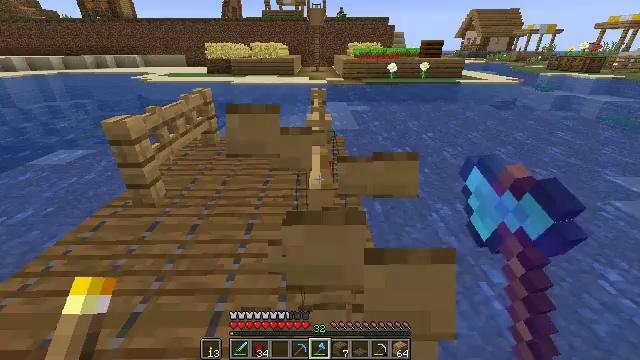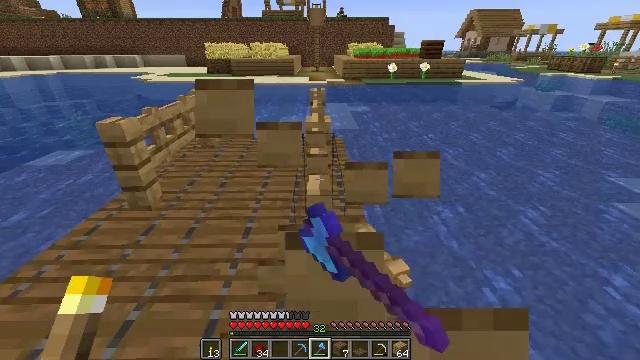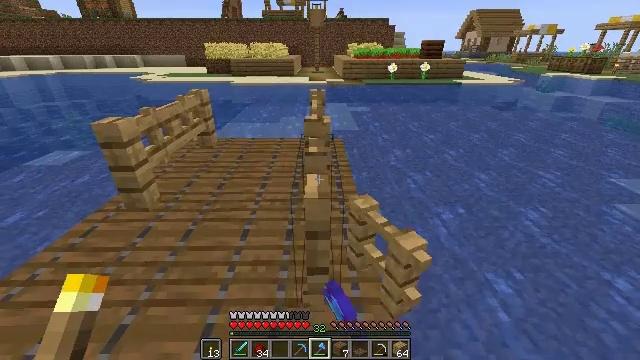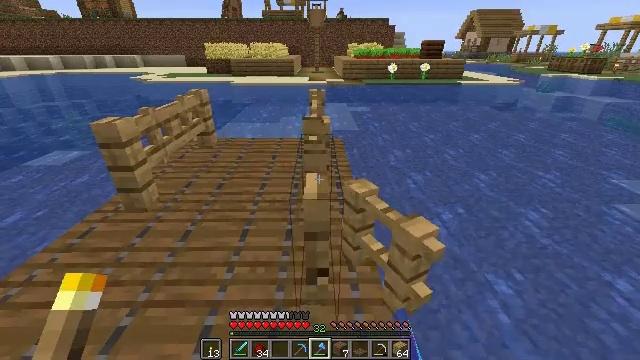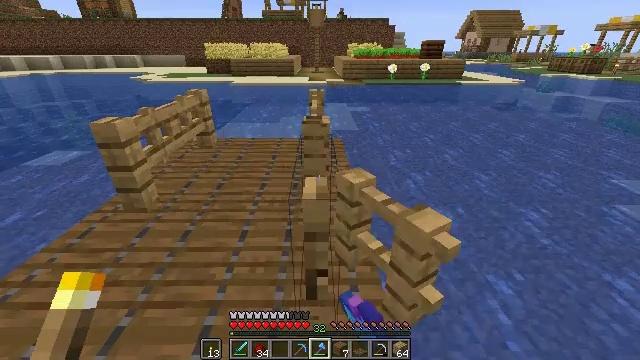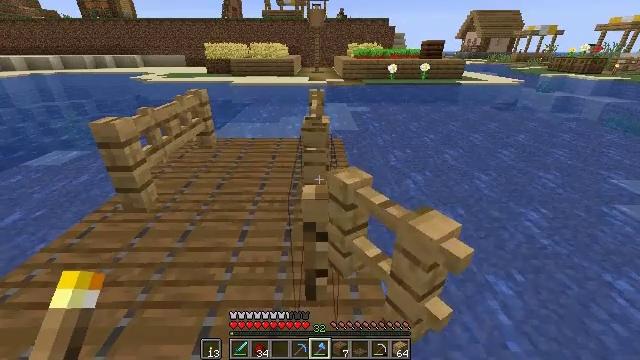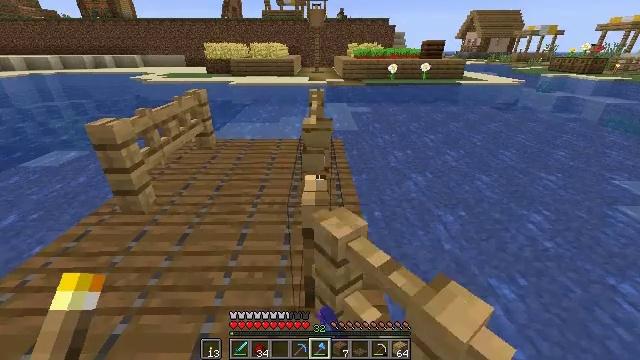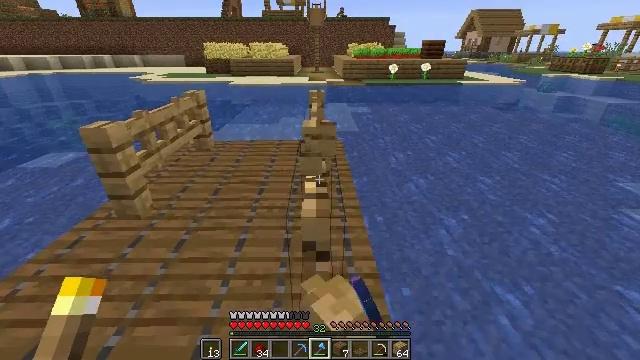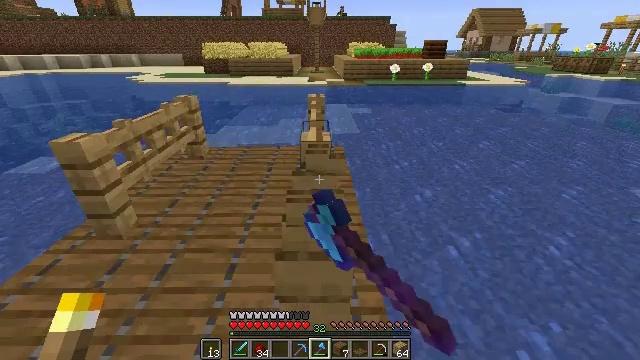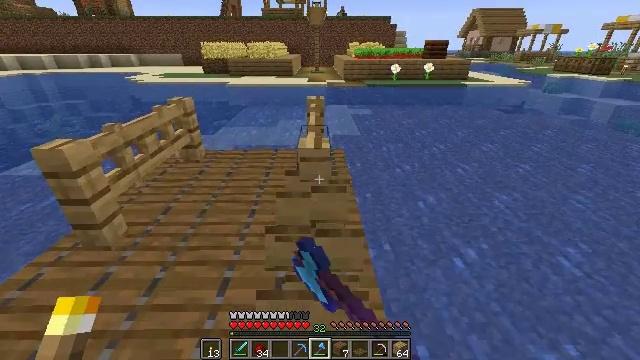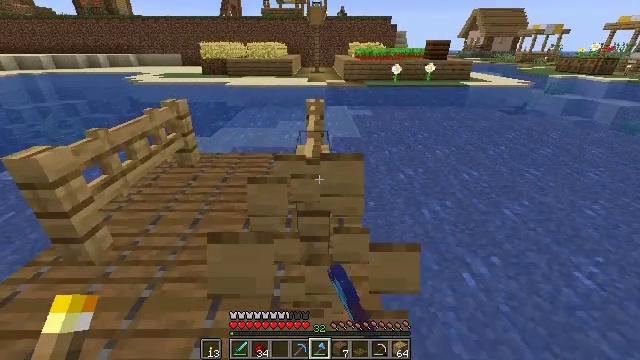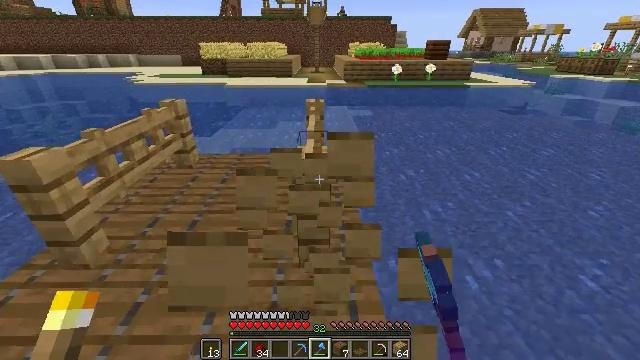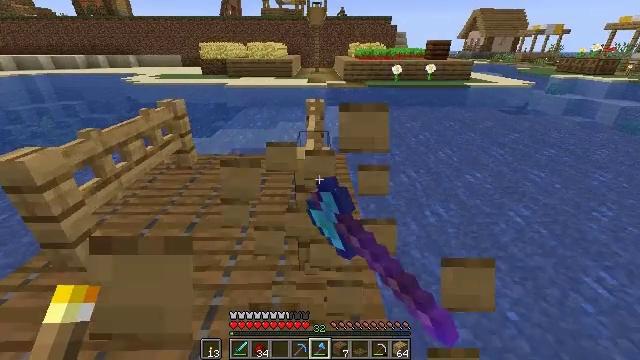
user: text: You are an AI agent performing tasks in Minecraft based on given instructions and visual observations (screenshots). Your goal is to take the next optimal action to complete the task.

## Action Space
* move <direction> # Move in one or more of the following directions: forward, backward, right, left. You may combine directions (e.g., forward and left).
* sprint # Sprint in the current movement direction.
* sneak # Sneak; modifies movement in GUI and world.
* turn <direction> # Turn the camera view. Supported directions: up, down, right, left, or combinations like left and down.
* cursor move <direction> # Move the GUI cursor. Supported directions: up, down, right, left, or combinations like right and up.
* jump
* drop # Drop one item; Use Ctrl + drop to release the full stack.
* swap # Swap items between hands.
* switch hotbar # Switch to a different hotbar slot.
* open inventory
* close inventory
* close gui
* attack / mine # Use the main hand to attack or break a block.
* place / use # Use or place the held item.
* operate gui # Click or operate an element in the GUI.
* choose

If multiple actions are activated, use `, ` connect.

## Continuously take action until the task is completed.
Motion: motion action
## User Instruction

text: Recycle the oak fence gate into your inventory.
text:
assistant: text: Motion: attack / mine
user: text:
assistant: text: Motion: attack / mine
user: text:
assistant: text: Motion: attack / mine
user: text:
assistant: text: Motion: attack / mine
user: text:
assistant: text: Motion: attack / mine
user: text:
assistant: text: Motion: move forward, attack / mine
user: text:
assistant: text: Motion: move forward, attack / mine
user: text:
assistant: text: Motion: move forward, attack / mine
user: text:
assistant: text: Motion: move forward, attack / mine
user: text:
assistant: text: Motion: attack / mine
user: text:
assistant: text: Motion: attack / mine
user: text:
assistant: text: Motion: attack / mine
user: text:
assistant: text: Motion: attack / mine